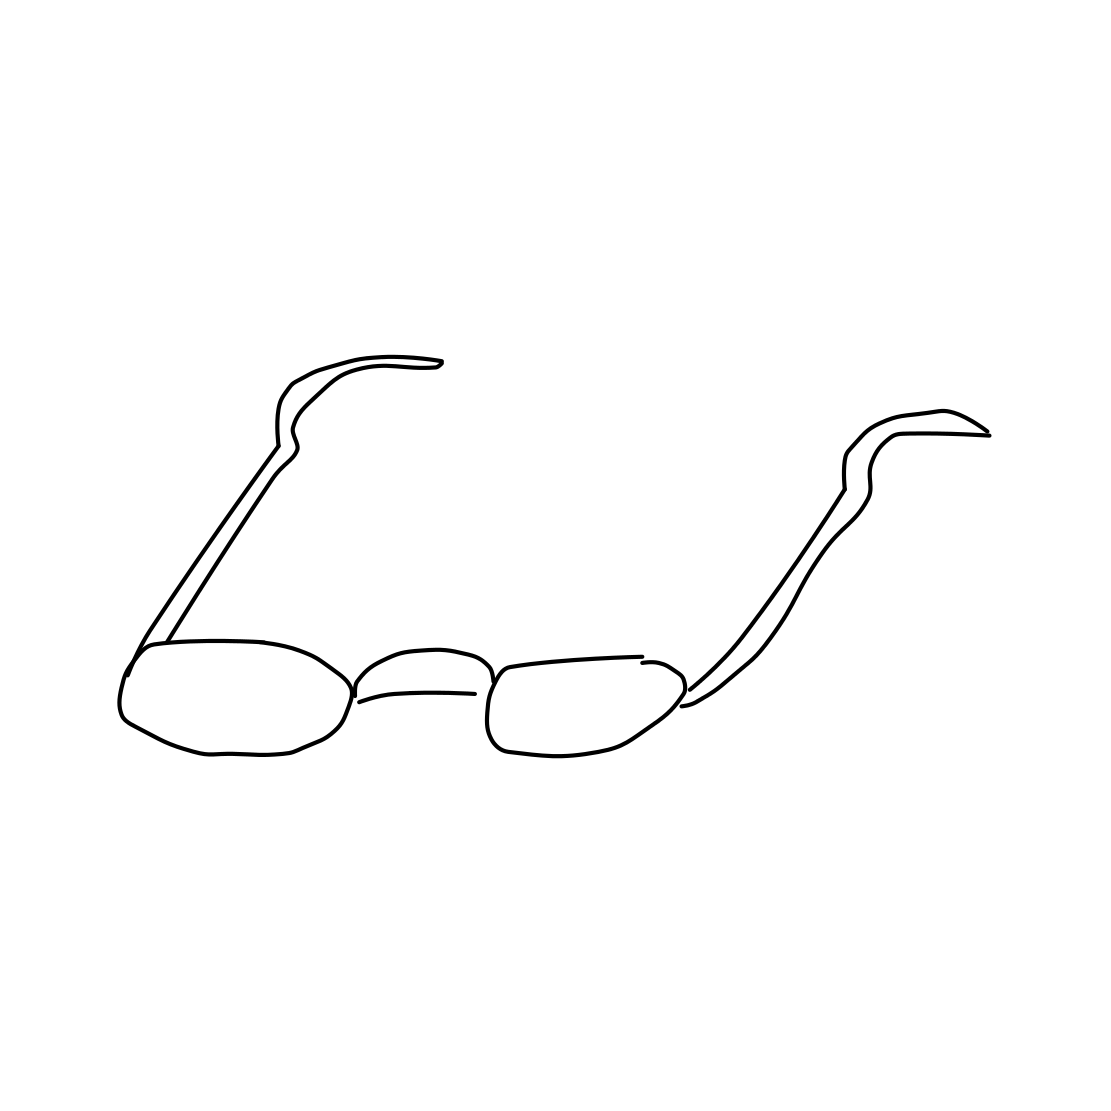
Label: eyeglasses